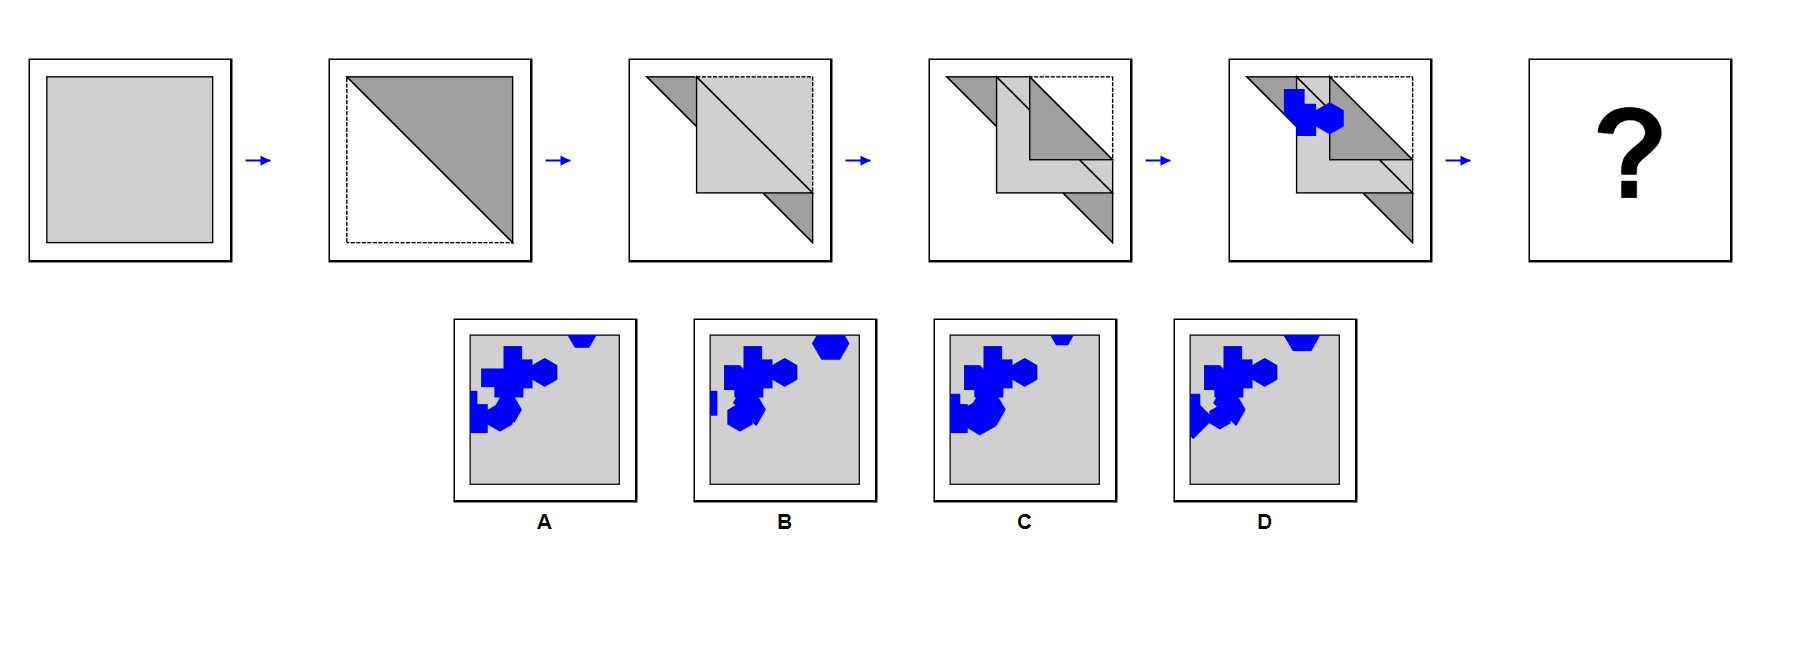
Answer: A